Question: I am trying to rotate a "2D" star around its center as an animation, something like this:

To put it another way, rotate it like the star is a piece of paper flat on a desk with a tac in the center, and I want to spin it around. Here's some code:
'''
gl11.glPushMatrix();
gl11.glTranslatef(xCoord, yCoord, 0);
// theta+=.08f; NEEDED?
// rotateX++; NEEDED?
// rotateY++; NEEDED?
// rotateZ++; NEEDED?
gl11.glRotatef(?,?,?,?);
gl11.glRotatef(?,?,?,?);
gl11.glRotatef(?,?,?,?);
gl11.glDrawElements(...);
gl11.glPopMatrix();
'''
Insight appreciated. Thanks for looking.
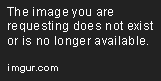
Answer: Okay, so you have four values you need for a rotation in OpenGL:
1. Theta - amount in degrees to rotate
2. Coordinate about which to perform rotation
3. Normal - the normal vector to rotate around - in this case (0.0f,0.0f,1.0f) - a vector coming out of the screen at your face as you look at the star.
Theta you've got down - you will want to make a timer or put it in an event thread/callback so it can be updated to keep rotating it - otherwise you rotate it a bit and it stays that way forever
So you need to translate (using glTranslatef) to the x and y coordinates of the center of the star - this will rotate the star around its own center - as opposed to rotating it around another point (for instance, translate to the center of another object near the star, the star will rotate around that object instead). These values do not need to change unless where the star is changes.
The normal vector is the 3d part of the rotation - because we're in three dimensions, we have to indicate where we want it to rotate...so if we had chosen (1.0f,0.0f,0.0f) instead of the one I mentioned before, the star would seem to shrink, disappear, then come back - it is rotating around an axis in the screen, but since the star is 2d, as it rotates, you start to see the flat side, like looking at a piece of paper edge towards you, you can't even see it's there if the paper is thin enough. This value doesn't need to change as long as you don't want to change the axis around which it rotates. That being said, it's
So, the code you have is great - just have the following for glRotatef:
'''
gl11.glRotatef(theta,0.0f,0.0f,1.0f);
'''
Good luck!